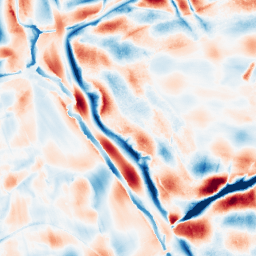
Category: wavelet
Decomposition family: wavelet_dwt
Decomposition parameters: wavelet: db8
level: 5
Upsampling method: regularized
Upsampling parameters: scale: 4
lambda_reg: 0.01
Upsampling scale: 4